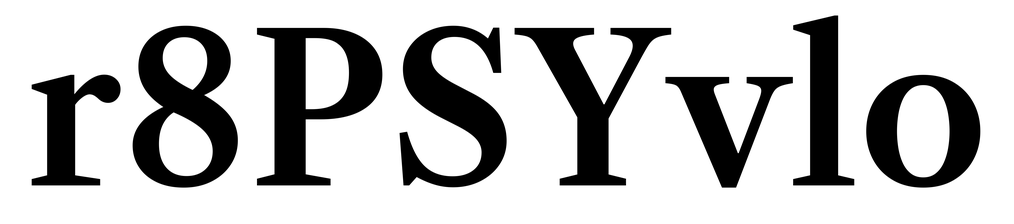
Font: LibreCaslonText_SemiBold